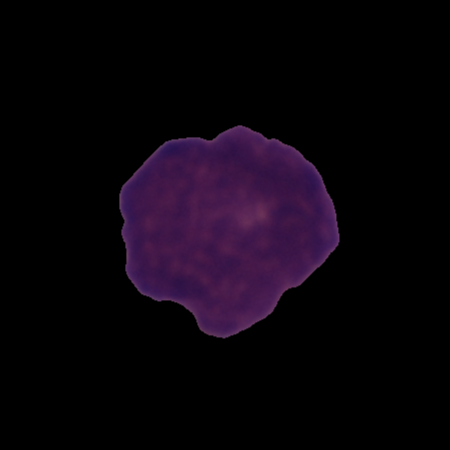
Label: cancer